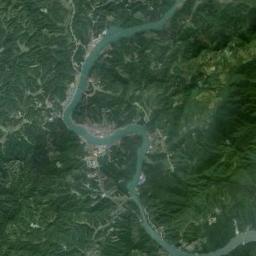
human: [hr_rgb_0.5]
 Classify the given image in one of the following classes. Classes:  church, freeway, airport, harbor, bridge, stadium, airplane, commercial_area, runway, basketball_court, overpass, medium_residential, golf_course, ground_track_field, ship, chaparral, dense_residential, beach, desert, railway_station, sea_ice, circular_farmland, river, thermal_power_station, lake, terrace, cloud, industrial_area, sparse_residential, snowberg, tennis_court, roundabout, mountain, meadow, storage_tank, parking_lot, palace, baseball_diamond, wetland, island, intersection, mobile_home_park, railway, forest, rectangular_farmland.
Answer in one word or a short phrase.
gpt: river